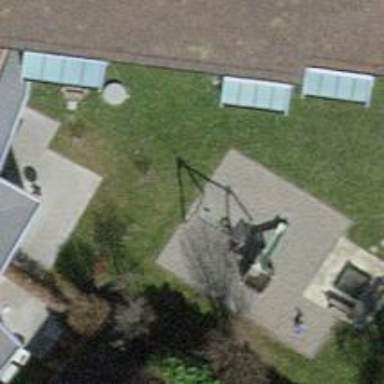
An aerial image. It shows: Playground featuring swings.